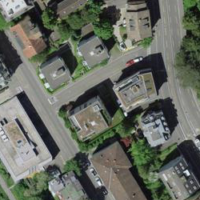
EUNIS habitat code: 54
Species observed at this site:
Veronica arvensis
Asplenium ruta-muraria
Taraxacum officinale
Campanula barbata
Gentianella campestris